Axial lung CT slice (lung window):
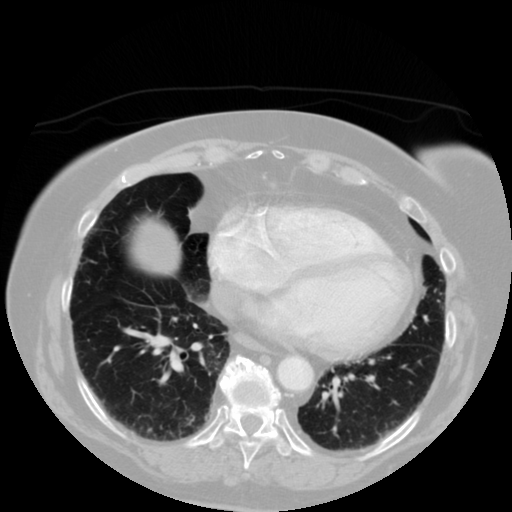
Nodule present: no